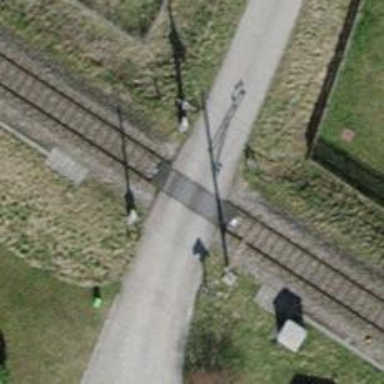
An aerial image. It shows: Level crossing along the railway.